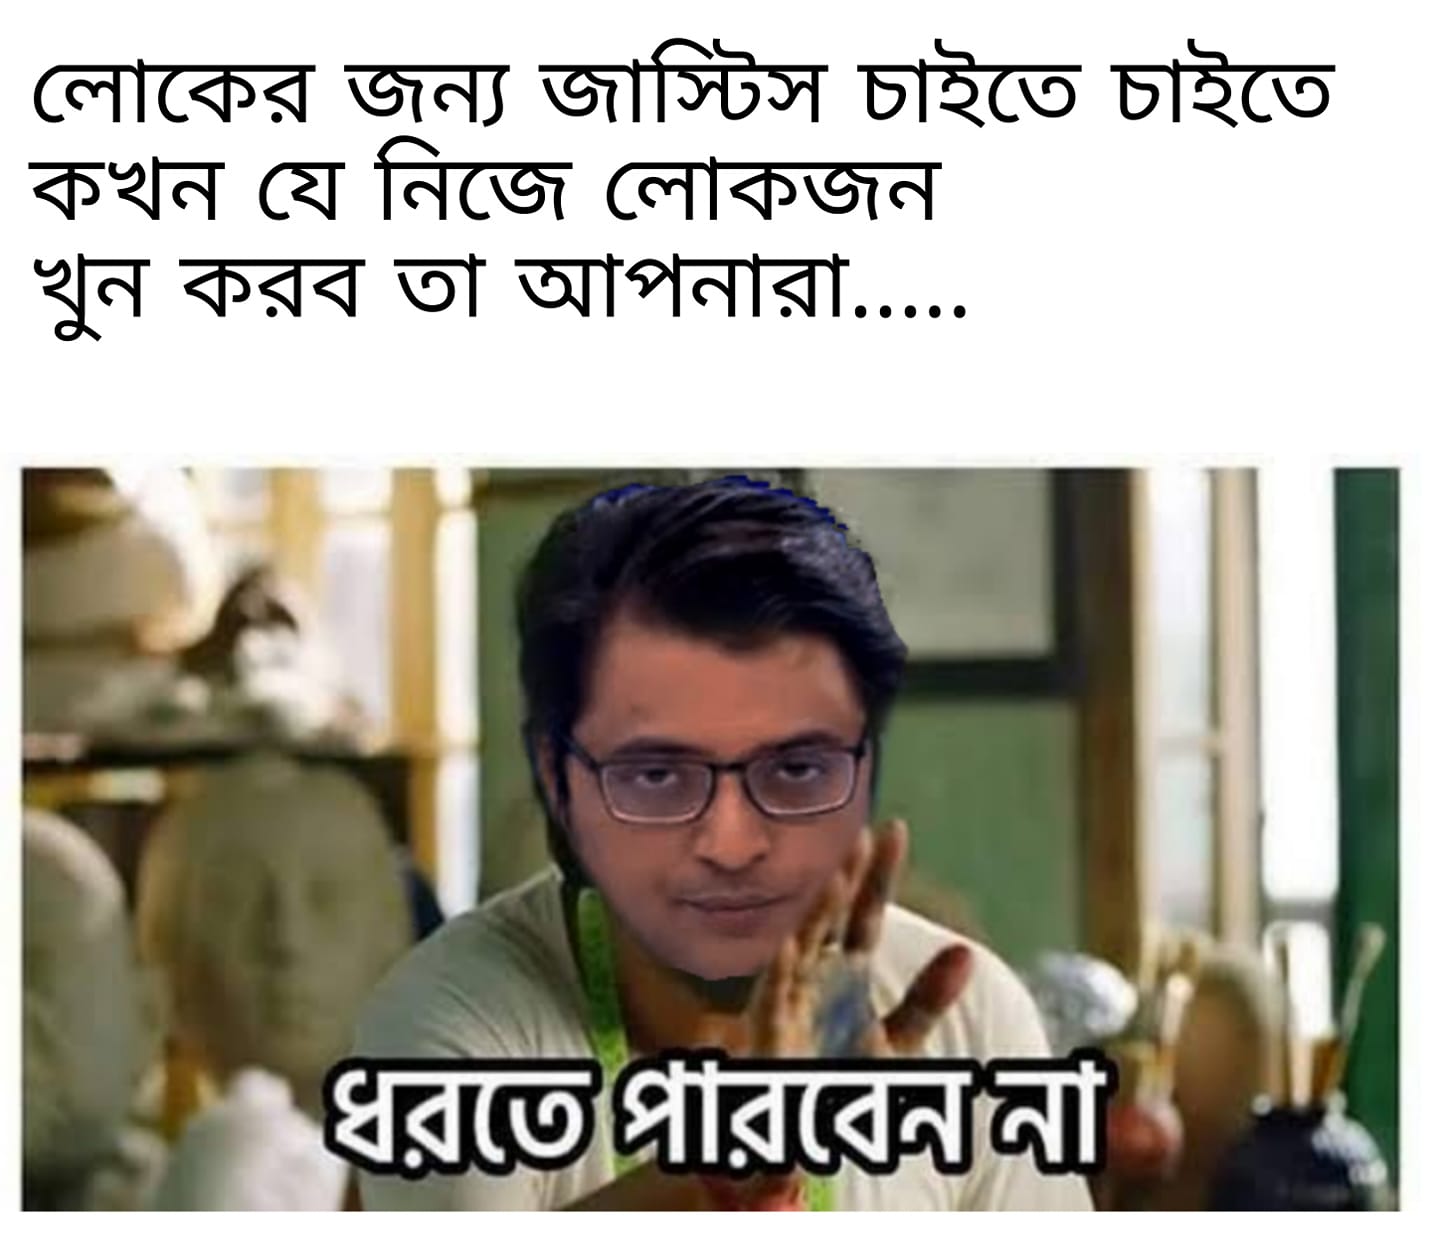
Caption: লোকের জন্য জাস্টিস চাইতে চাইতে কখন যে নিজে লোকজন খুন করব তা আপনারা ...    ধরতে পারবেন না
Label: hate